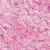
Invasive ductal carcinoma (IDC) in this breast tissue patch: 0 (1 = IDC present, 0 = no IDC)